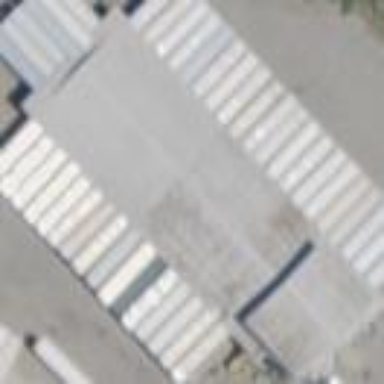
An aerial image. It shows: Industrial building.